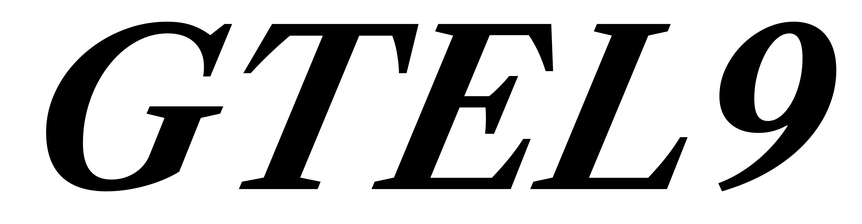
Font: LibreCaslonText-Italic_Bold_Italic